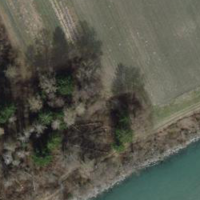
EUNIS habitat code: 44
Species observed at this site:
Clematis vitalba